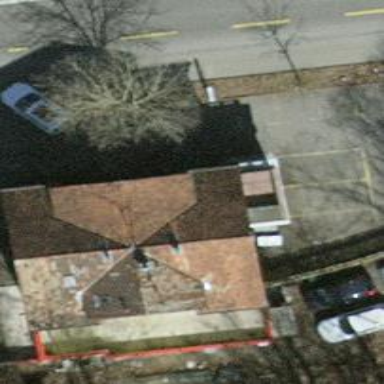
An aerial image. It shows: Restaurant.